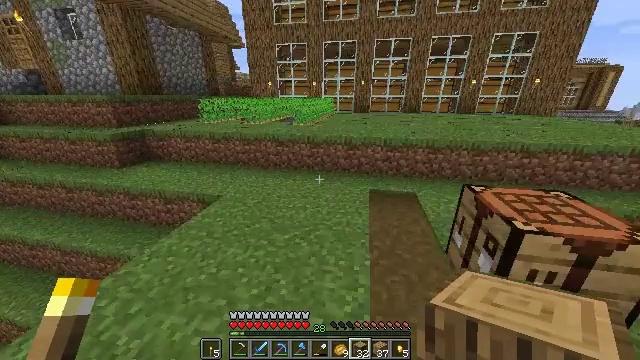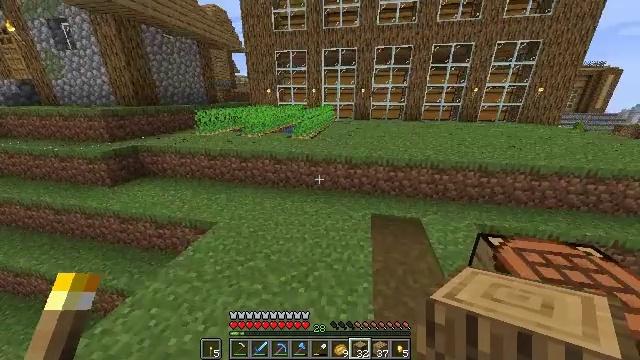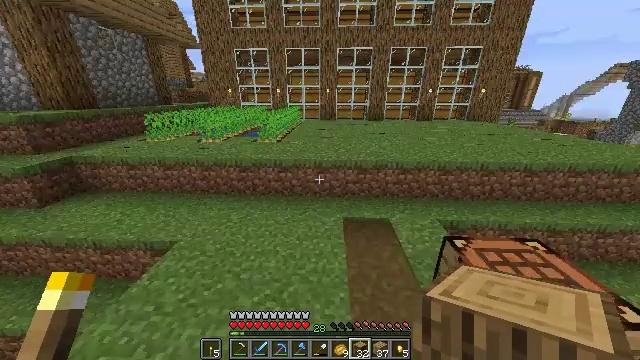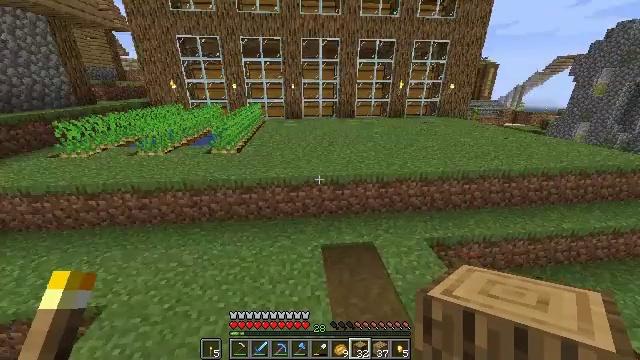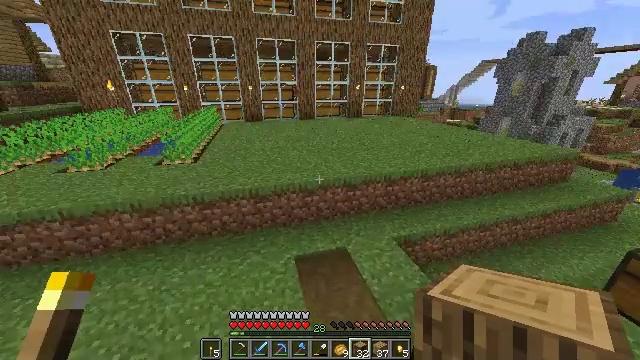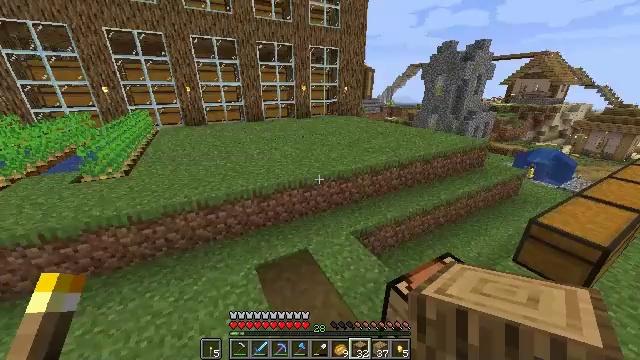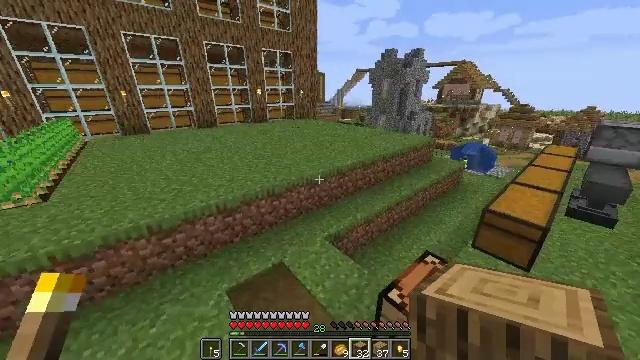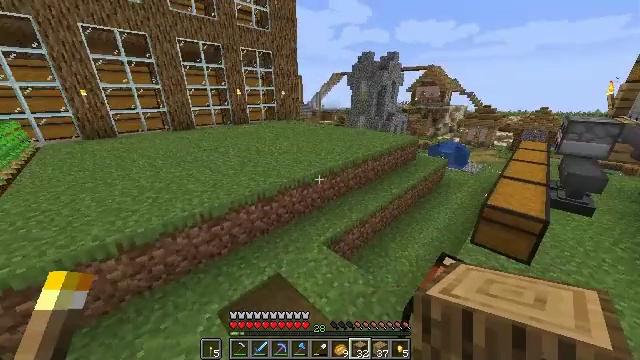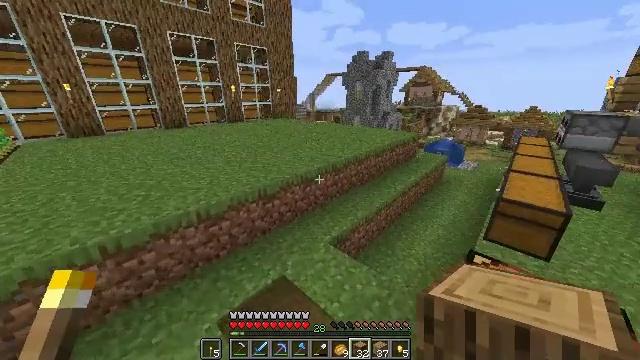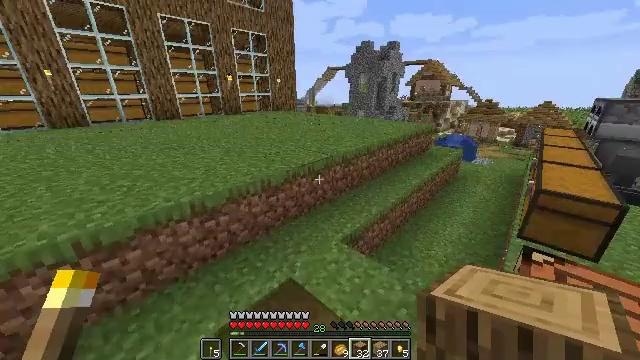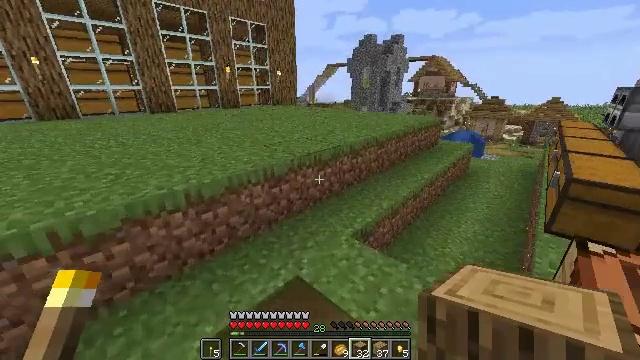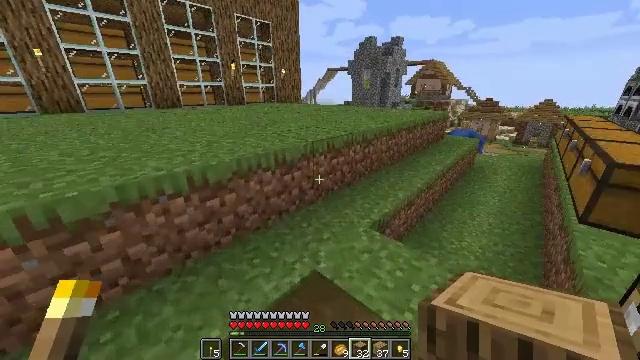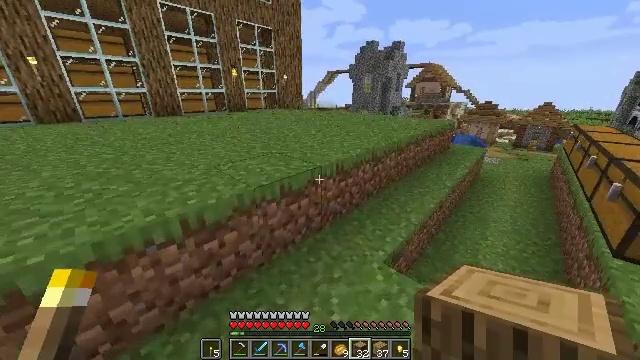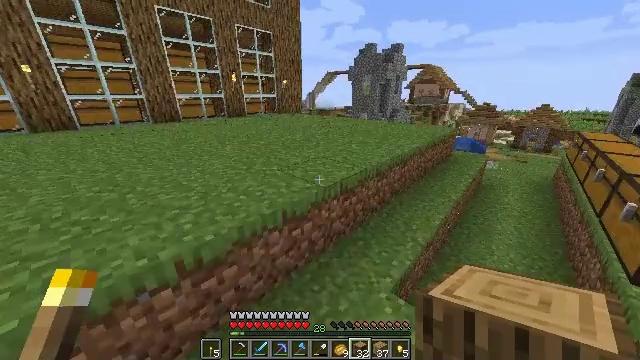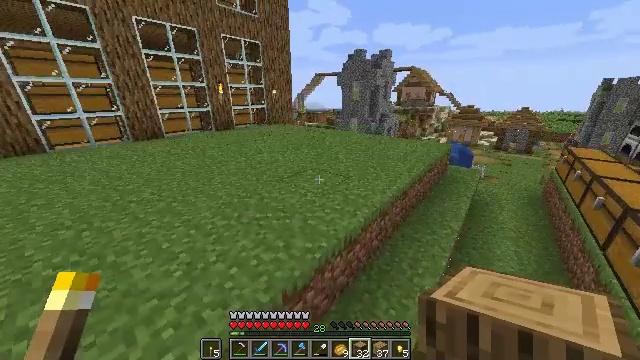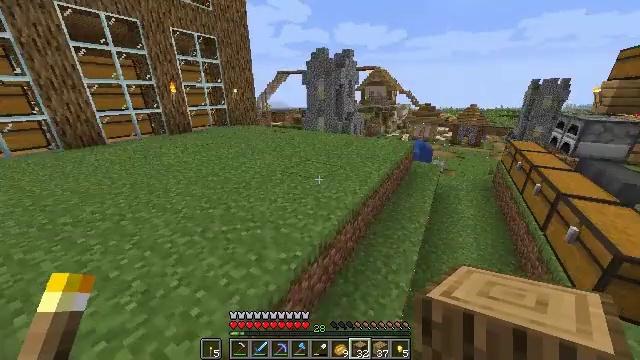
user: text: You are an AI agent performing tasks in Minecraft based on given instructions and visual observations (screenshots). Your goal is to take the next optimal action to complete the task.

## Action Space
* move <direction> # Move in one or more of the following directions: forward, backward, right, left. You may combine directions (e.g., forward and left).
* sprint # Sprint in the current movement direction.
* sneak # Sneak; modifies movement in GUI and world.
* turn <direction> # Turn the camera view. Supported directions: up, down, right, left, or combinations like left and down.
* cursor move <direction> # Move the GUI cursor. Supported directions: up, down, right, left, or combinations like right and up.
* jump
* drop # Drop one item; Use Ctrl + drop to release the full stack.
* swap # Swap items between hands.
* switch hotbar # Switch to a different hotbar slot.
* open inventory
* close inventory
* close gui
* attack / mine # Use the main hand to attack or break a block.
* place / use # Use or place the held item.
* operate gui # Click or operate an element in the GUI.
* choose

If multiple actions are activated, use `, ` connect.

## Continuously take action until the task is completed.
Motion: motion action
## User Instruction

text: Cook chicken in the furnace.
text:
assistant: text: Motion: move forward, sprint, jump
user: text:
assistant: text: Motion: move forward, turn right, jump
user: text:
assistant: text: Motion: move forward, turn right, jump
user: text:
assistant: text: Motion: move forward, turn right, jump
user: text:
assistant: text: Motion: move forward, turn right, jump
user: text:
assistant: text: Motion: move forward, turn right, jump
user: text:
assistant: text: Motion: move forward, turn right, jump
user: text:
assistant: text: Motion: move forward, turn right, jump
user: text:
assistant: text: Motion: move forward, jump
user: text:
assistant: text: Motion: move forward, sprint, jump
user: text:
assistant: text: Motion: move forward, sprint, jump
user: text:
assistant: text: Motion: move forward, sprint, jump
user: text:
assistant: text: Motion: move forward, sprint, jump
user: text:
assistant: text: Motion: move forward, turn right, jump
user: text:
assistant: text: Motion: move forward, turn right, jump
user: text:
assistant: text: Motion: move forward, turn right, jump
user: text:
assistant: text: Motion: move forward, turn right, jump
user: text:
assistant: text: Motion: move forward, turn right, jump
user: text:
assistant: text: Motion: move forward, jump
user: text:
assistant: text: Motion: move forward, sprint, jump
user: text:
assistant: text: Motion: move forward, sprint, jump
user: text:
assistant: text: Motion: move forward, sprint, jump
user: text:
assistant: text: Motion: move forward, sprint, jump
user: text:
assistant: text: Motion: move forward, jump
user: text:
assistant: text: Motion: move forward, jump
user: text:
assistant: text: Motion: move forward, jump
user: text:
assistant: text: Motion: move forward
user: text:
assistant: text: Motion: move forward, turn right
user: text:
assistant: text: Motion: move forward, turn right
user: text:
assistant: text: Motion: move forward, turn right and down